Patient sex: M
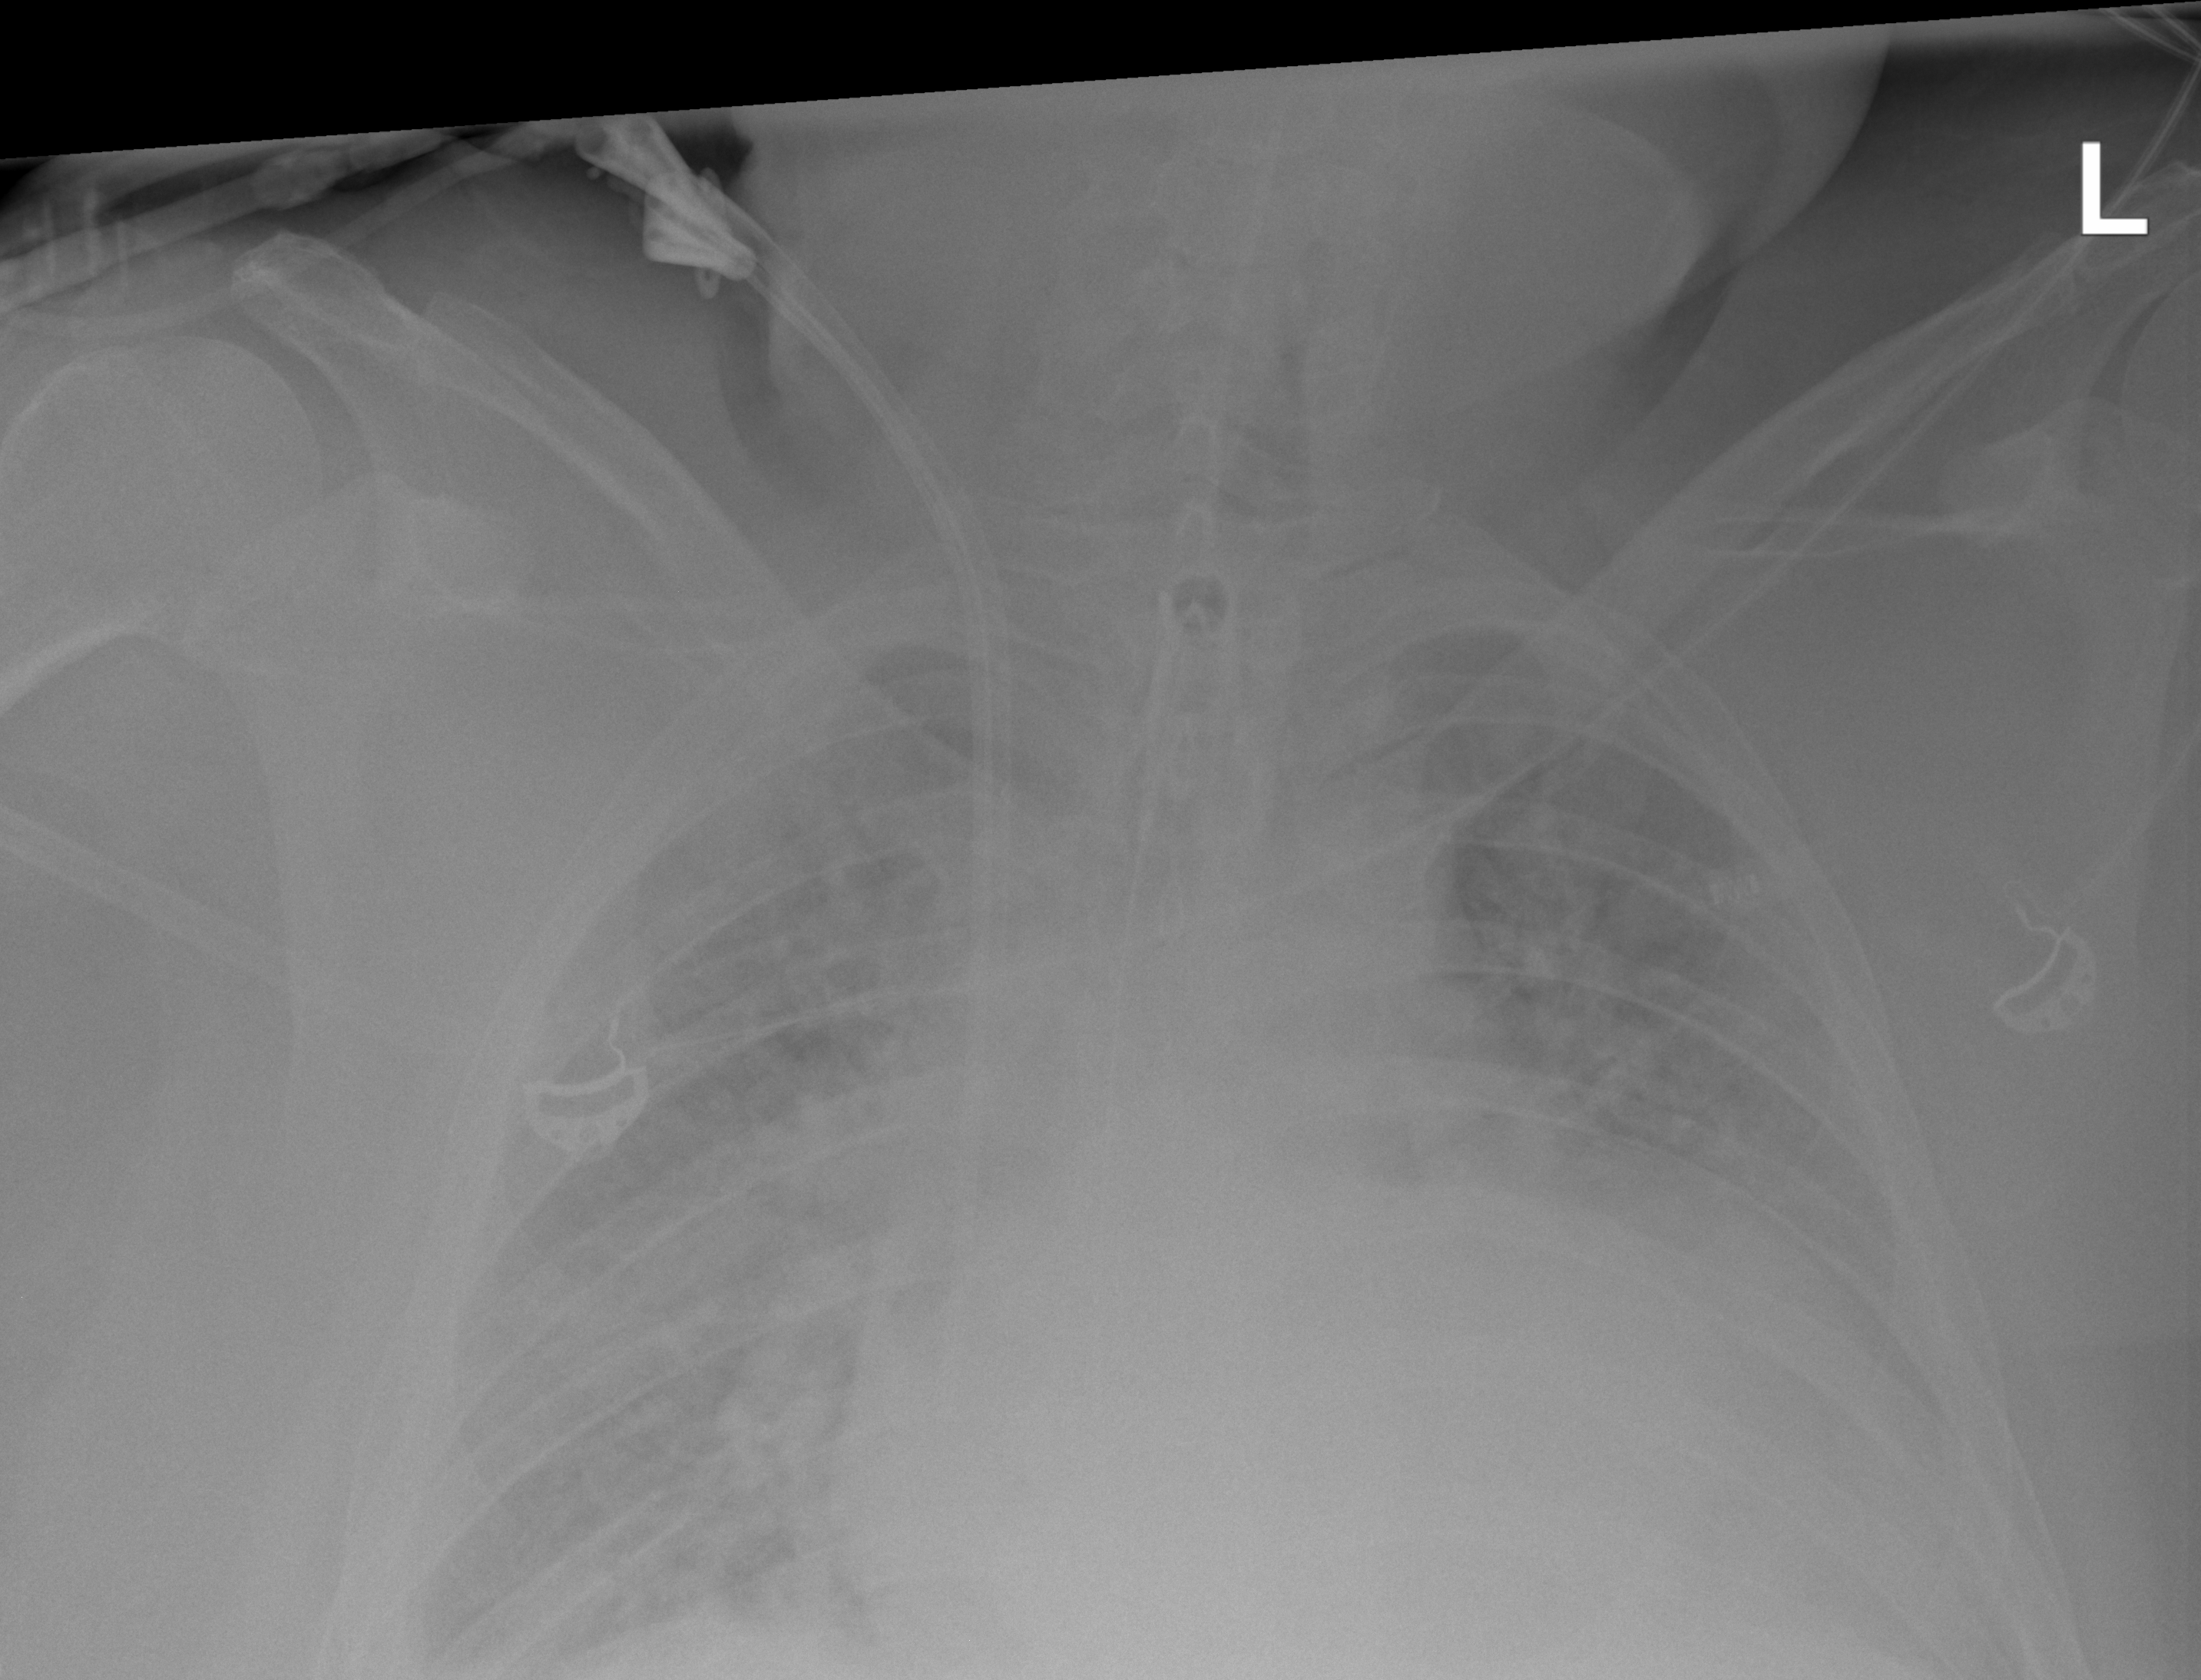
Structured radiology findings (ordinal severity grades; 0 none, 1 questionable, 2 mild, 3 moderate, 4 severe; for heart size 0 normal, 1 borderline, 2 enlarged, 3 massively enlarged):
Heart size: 2
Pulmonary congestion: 2
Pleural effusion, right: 2
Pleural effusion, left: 3
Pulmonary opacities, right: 3
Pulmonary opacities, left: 3
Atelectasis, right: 3
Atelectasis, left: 3